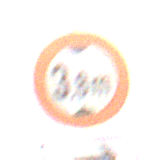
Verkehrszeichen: TatsaechlicheHoehe
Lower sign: RichtungsangabeDurchPfeile5
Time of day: SunriseSunset
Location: Outdoor (RoadRail)
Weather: PartlyCloudy
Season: NotSpecified
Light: Natural